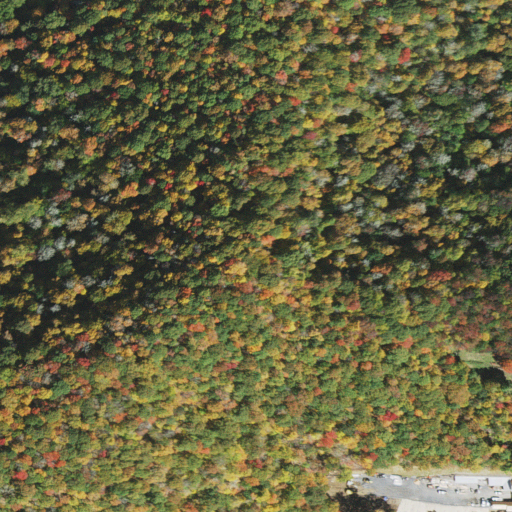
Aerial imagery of ridge(s) in North Carolina named Tough Ridge containing deciduous forest, mixed forest, and open development